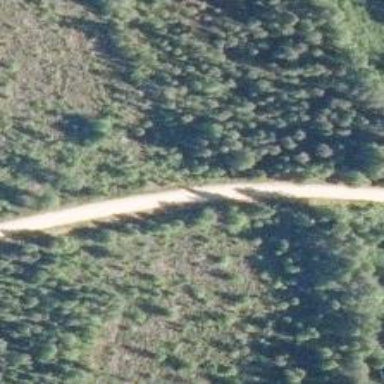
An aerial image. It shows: Unclassified road.